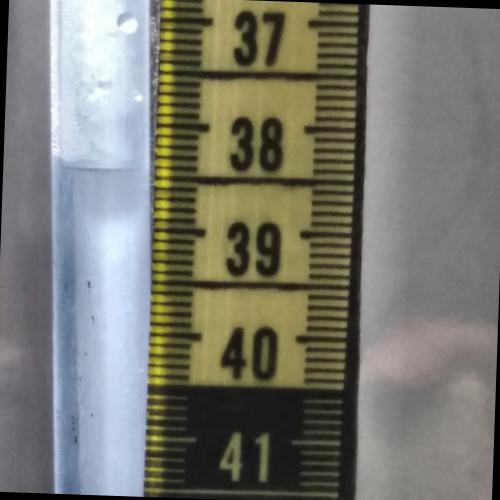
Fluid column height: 38.4 cm